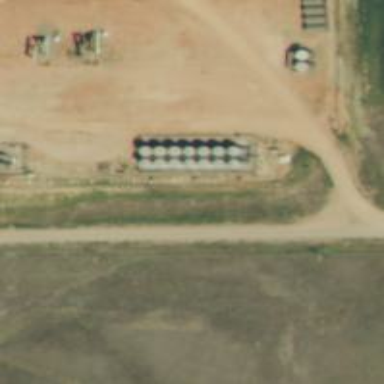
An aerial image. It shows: Storage tank with man-made structure.